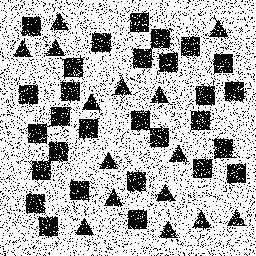
Squares: 29
Triangles: 15
Stars: 0
Total shapes: 44